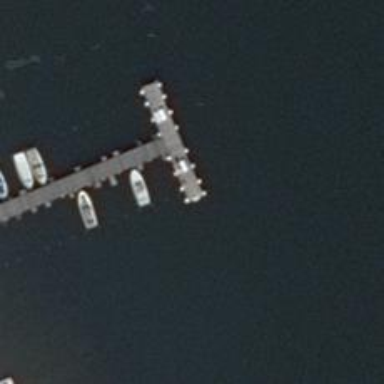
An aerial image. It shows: Man-made pier.